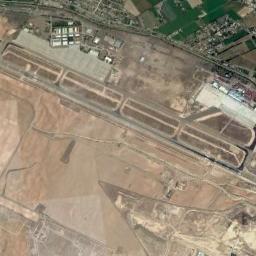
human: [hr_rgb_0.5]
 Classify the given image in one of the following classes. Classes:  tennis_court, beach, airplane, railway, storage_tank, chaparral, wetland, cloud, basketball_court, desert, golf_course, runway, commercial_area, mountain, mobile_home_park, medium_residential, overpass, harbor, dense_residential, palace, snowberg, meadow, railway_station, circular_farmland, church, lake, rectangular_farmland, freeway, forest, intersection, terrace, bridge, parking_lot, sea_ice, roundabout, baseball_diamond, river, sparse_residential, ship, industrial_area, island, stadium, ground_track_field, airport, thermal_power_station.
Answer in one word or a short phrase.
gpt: airport